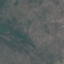
Land use / land cover class: HerbaceousVegetation